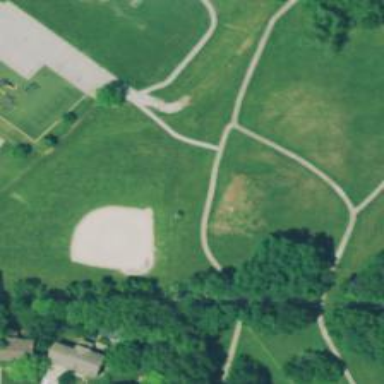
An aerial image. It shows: Baseball pitch for leisure land activities.